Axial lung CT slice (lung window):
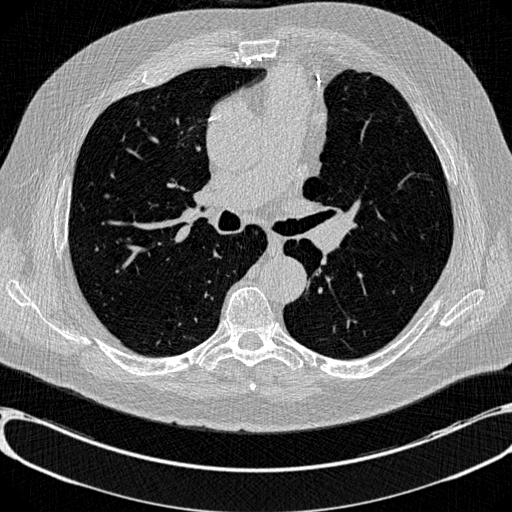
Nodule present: no